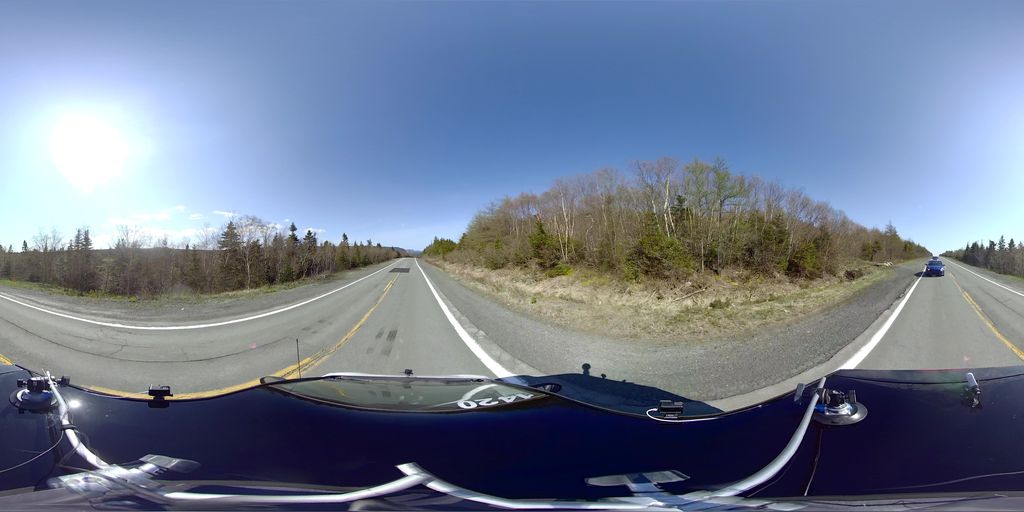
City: st_johns